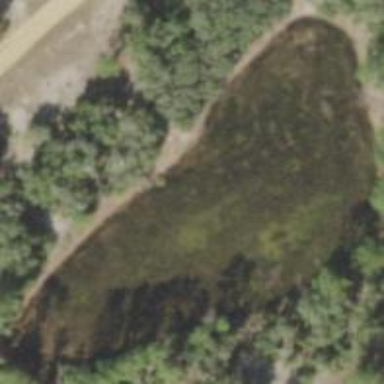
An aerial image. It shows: Marshy wetland area.